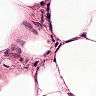
Metastatic tissue present: no